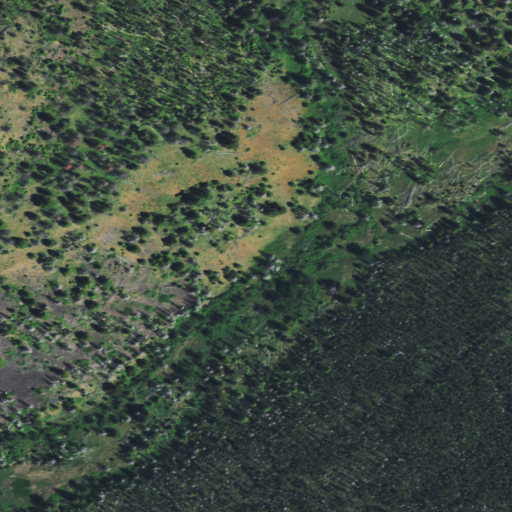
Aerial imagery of valley in Montana named Chambers Gulch containing only evergreen forest